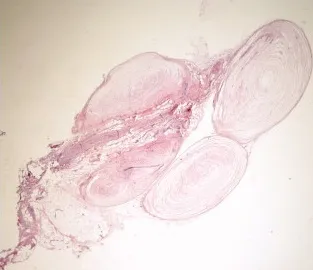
Cross-section of Pacinian corpuscle showing multi-lamellated connective tissue capsule at 2x.
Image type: pathology (h&e)